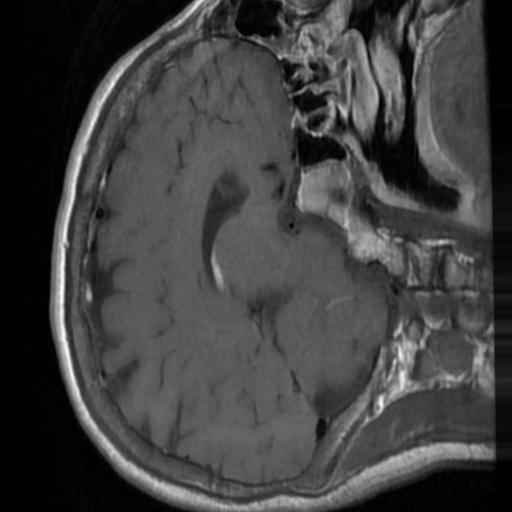
Label: brain_tumor